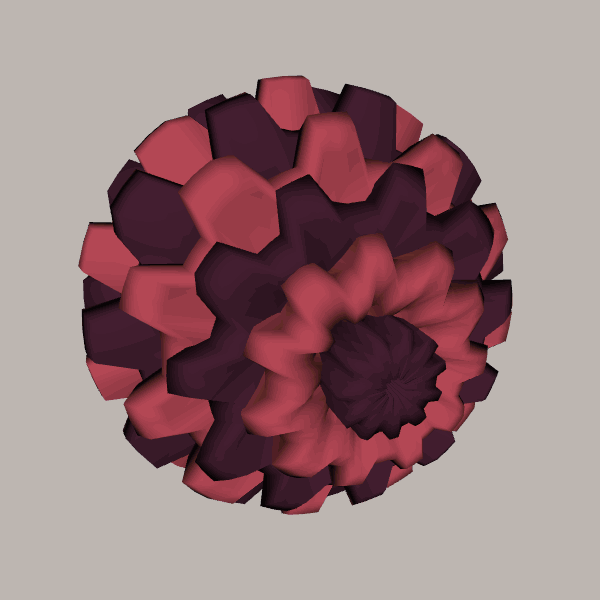
Background: light